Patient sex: M
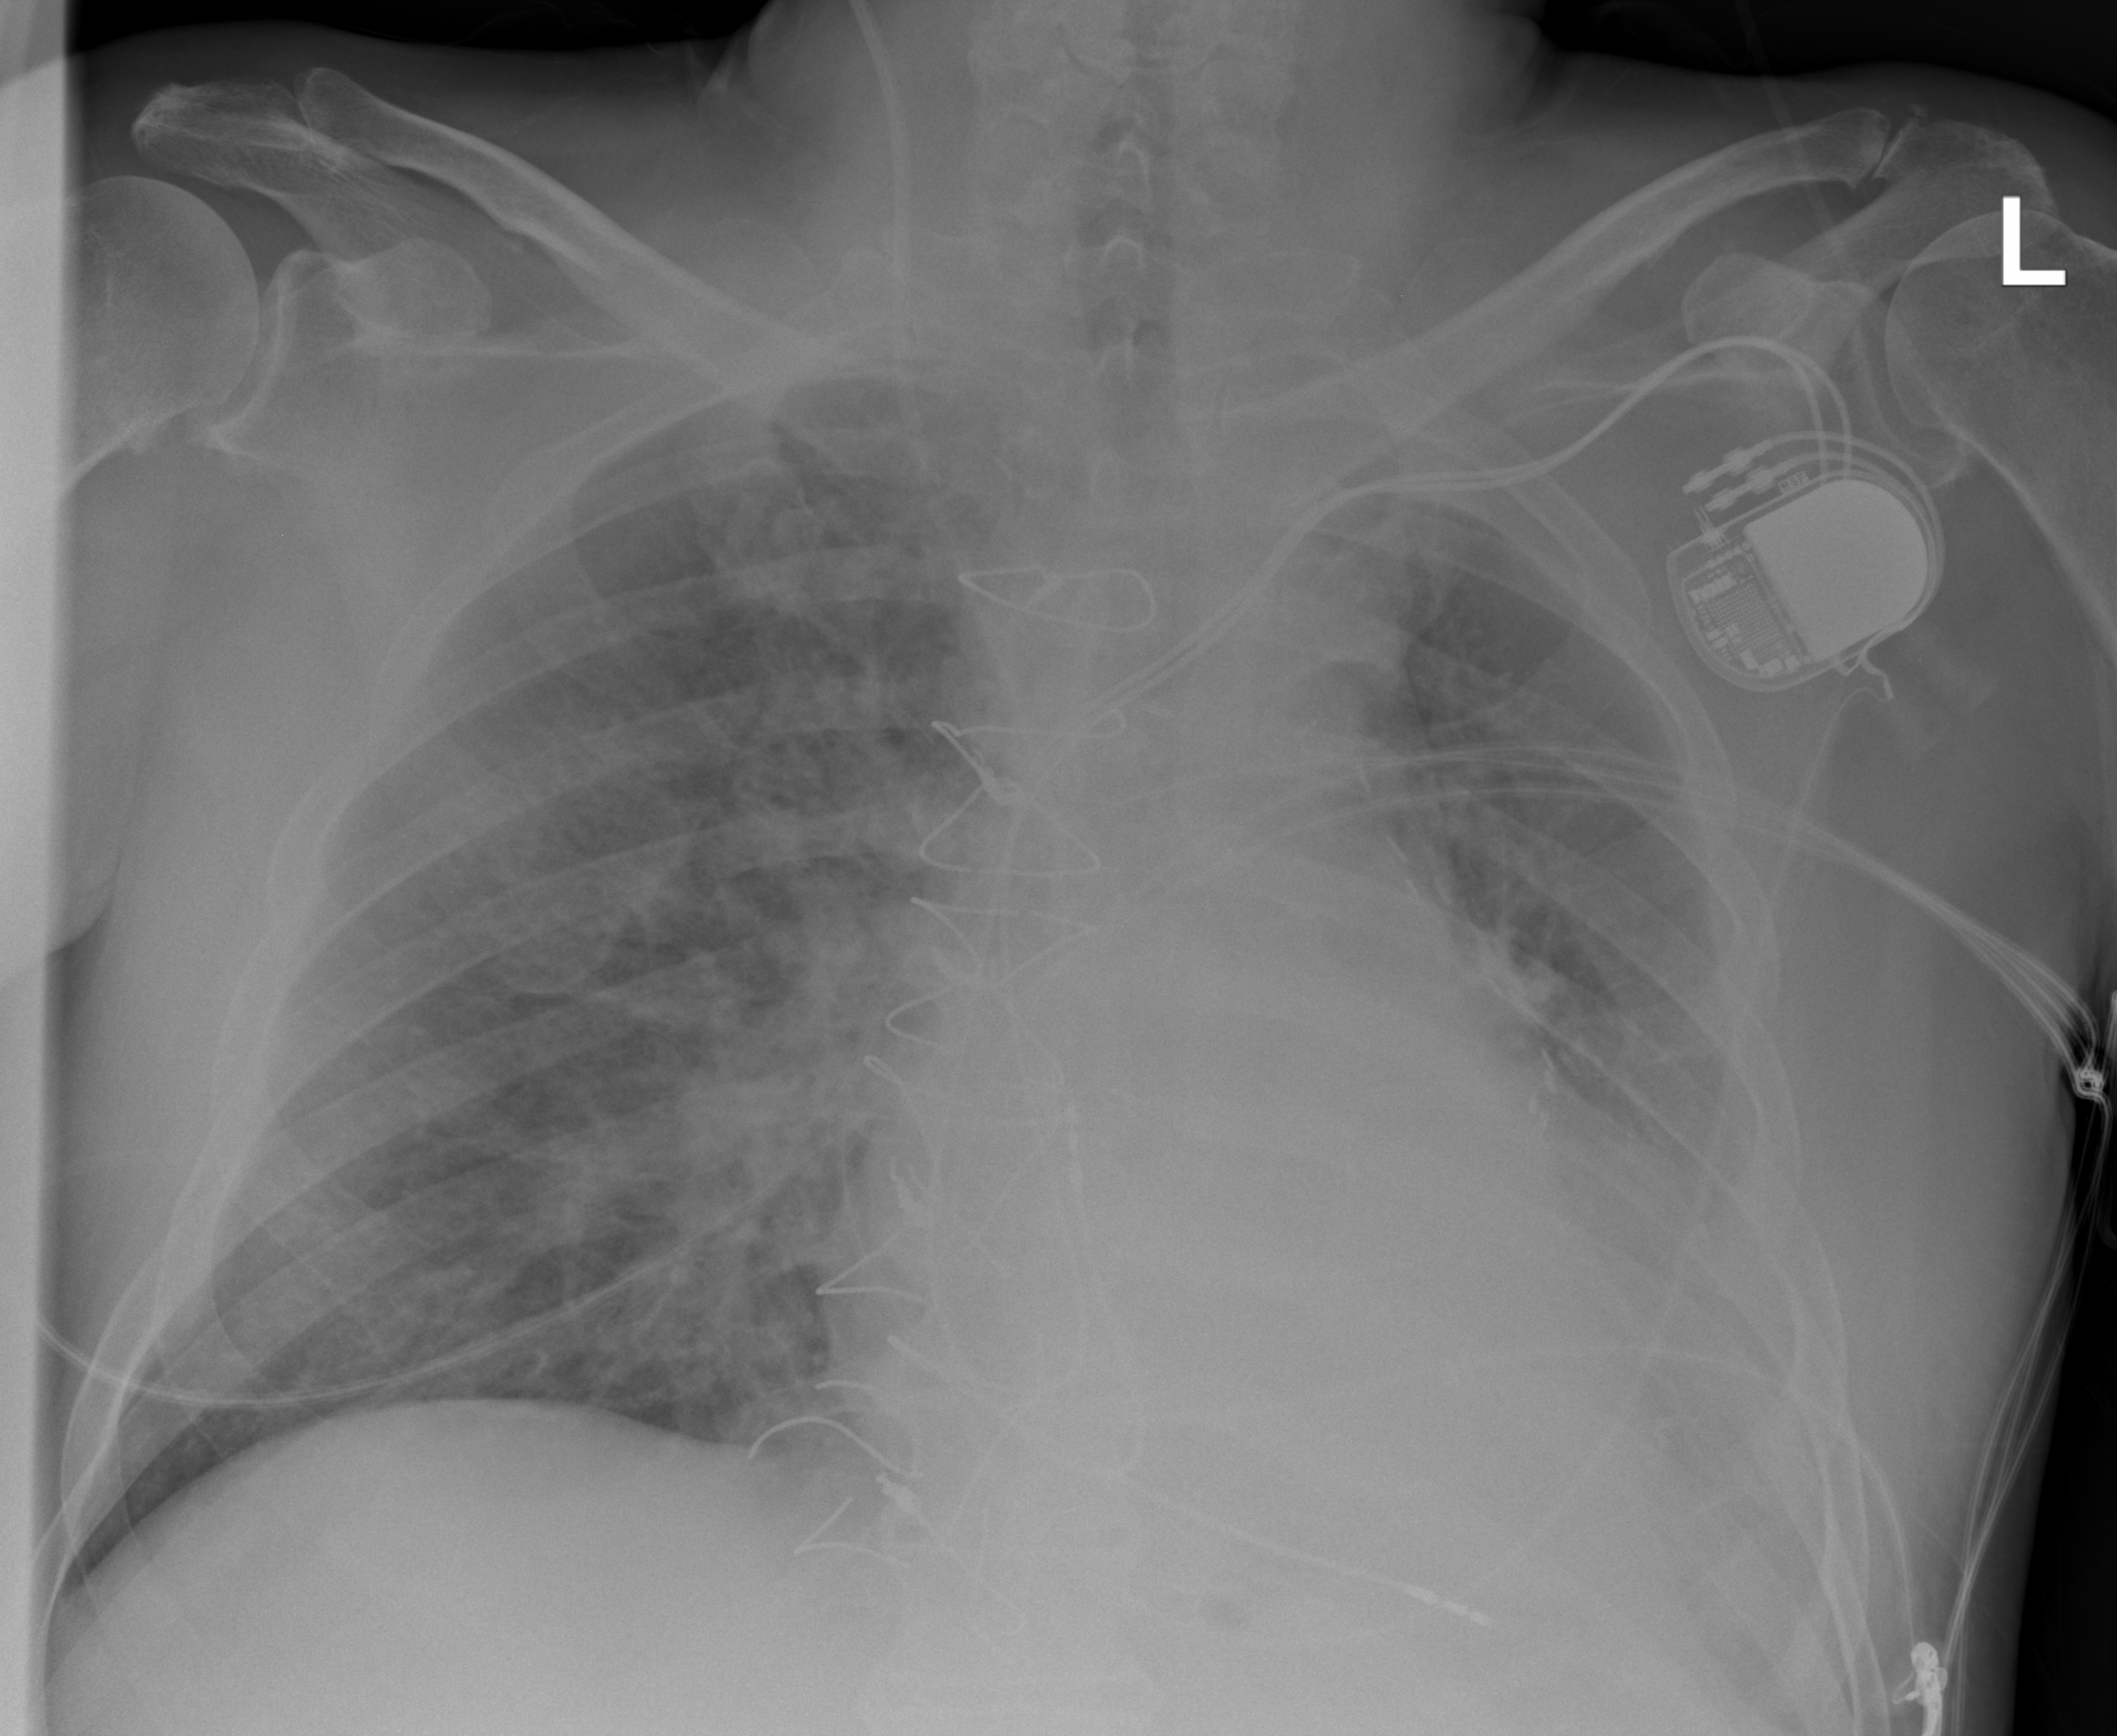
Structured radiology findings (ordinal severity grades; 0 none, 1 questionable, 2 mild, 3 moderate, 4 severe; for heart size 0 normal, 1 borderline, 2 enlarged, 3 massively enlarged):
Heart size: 2
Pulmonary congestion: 3
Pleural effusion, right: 0
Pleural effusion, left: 2
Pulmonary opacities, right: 2
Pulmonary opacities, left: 2
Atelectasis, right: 0
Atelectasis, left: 2